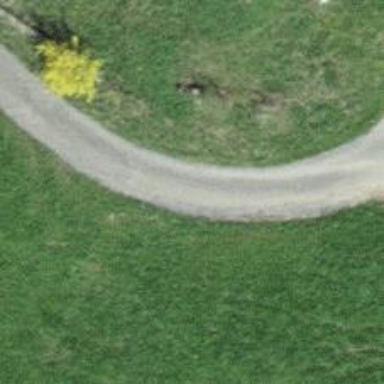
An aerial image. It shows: Paved service road.